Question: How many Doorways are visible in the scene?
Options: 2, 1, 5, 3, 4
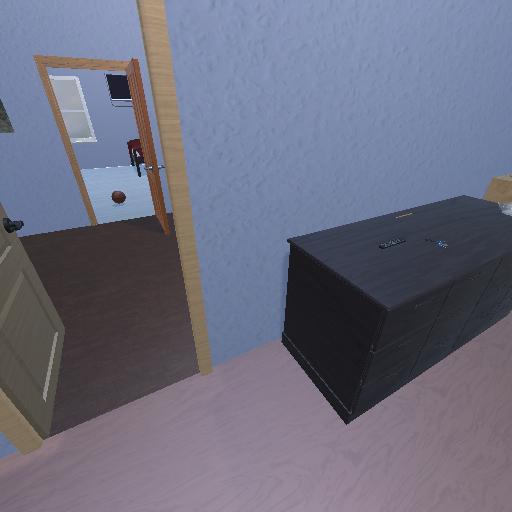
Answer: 2